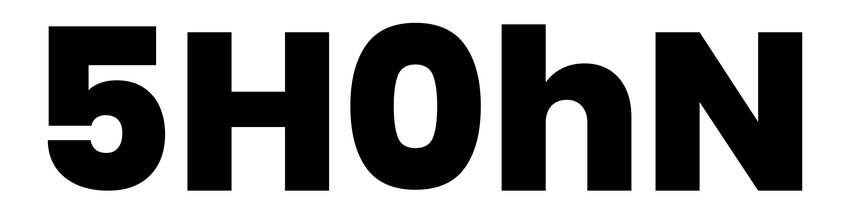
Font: Poppins-ExtraBold